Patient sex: F
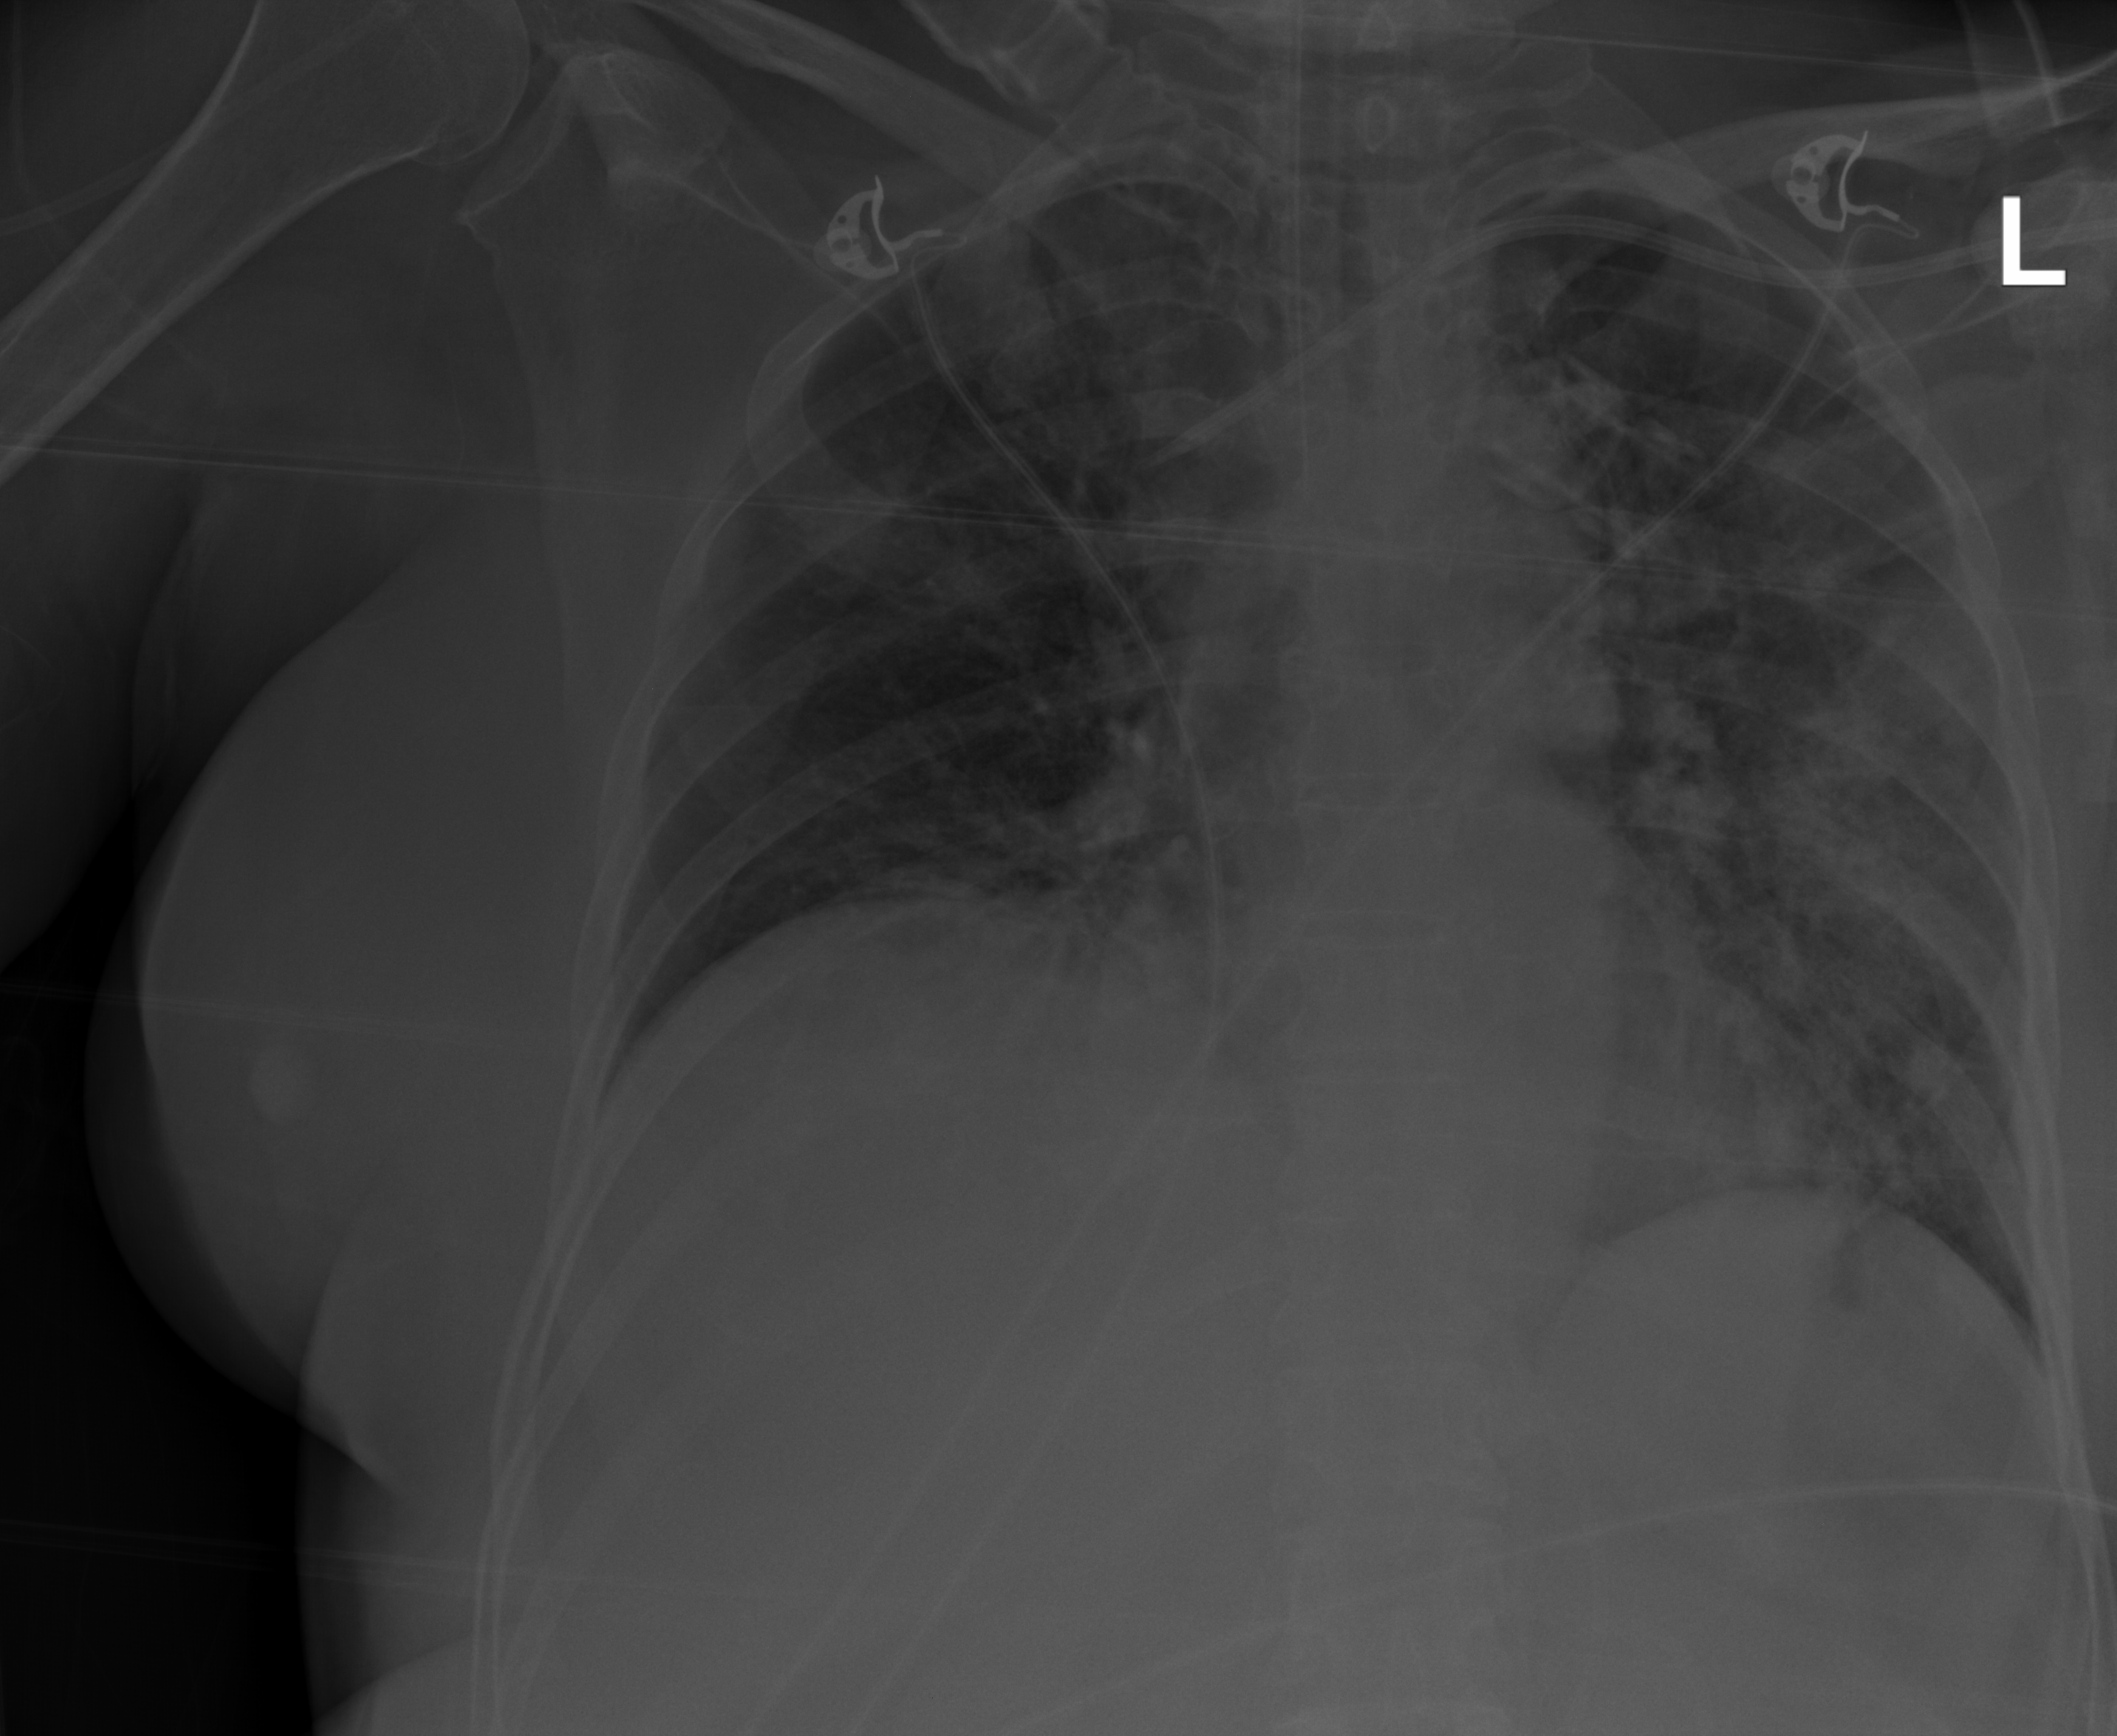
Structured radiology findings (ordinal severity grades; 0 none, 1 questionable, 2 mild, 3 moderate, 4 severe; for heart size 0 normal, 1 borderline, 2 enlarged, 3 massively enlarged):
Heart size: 0
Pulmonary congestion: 2
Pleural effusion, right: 0
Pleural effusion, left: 0
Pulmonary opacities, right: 2
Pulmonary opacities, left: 4
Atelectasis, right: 2
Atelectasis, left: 3